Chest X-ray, PA view. Patient: 45 years old, sex M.
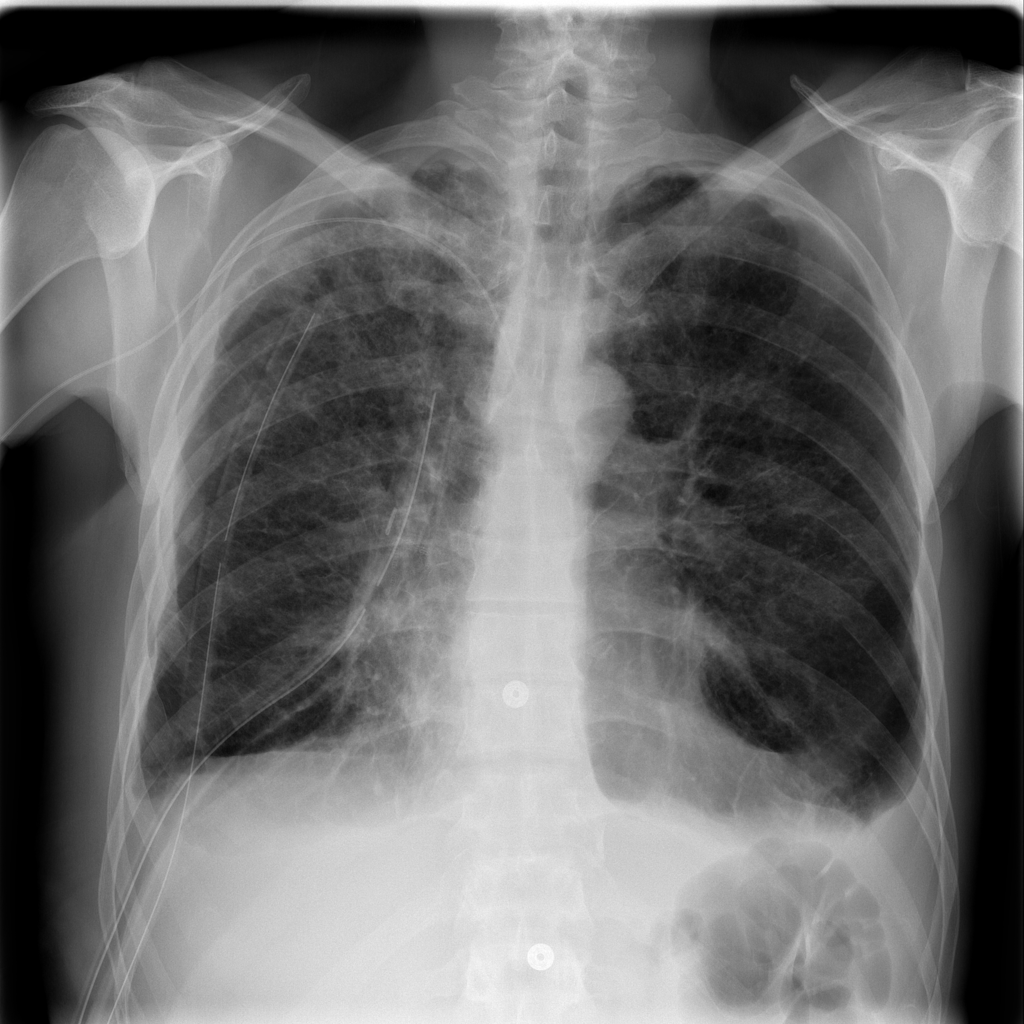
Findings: Effusion, Infiltration